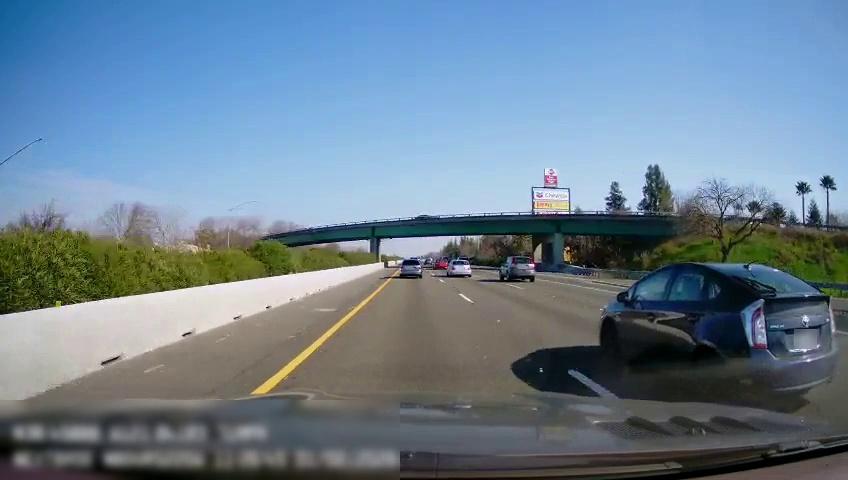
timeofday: Day
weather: Sunny
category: Drivable Space
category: Vehicles | SUV
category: Vehicles | SUV
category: Vehicles | Car
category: Vehicles | Car
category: Vehicles | SUV
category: Vehicles | Car
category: Lanes | Current Lane
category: Lanes | Current Lane
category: Lanes | Alternate Lane
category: Lanes | Alternate Lane